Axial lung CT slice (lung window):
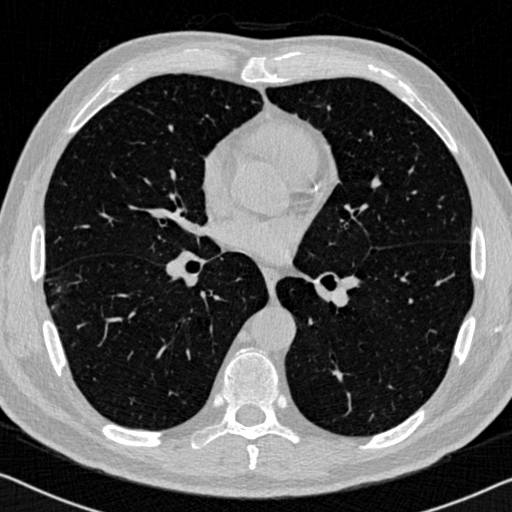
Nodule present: no